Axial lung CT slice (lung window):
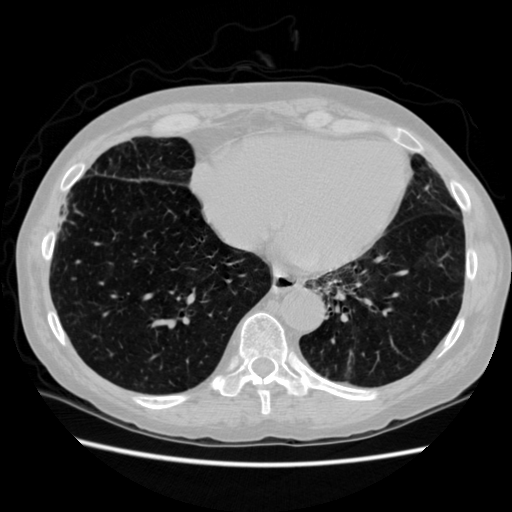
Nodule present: no